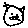
Label: cat